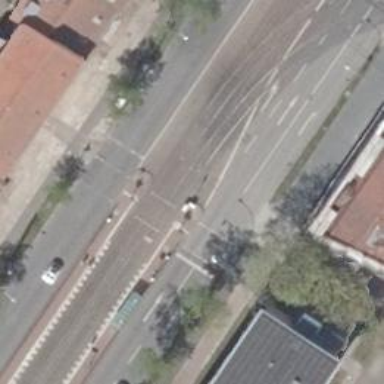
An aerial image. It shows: Railway signal.